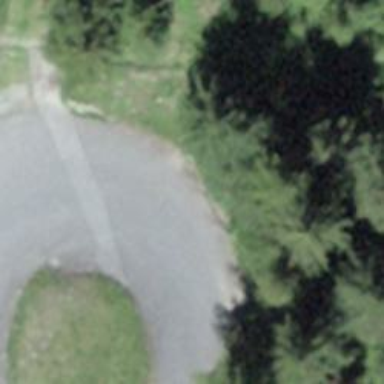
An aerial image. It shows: Unclassified road.